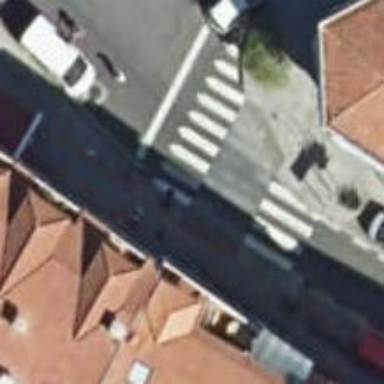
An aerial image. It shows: Marked crossing on the road.